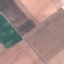
Label: AnnualCrop